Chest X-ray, AP view. Patient: 30 years old, sex M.
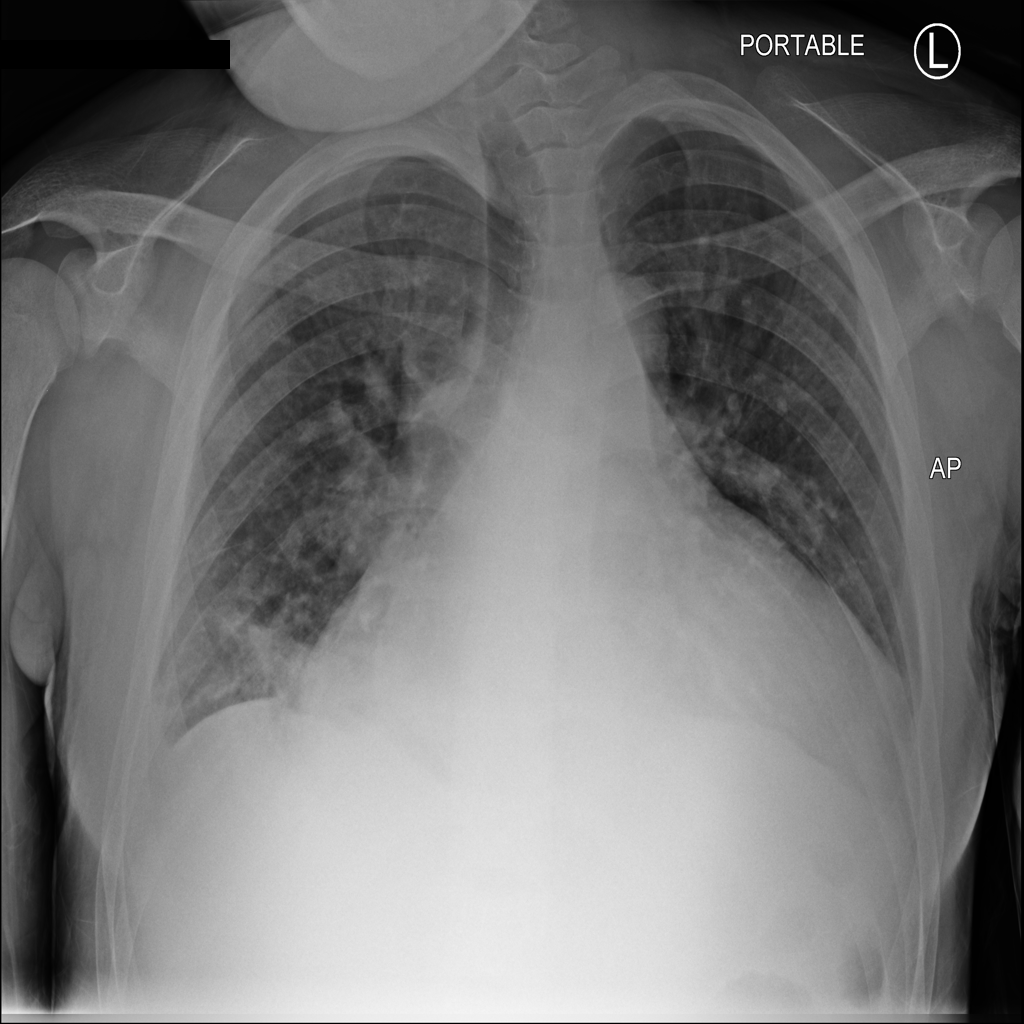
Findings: Cardiomegaly, Effusion, Infiltration